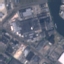
Land use / land cover class: Industrial